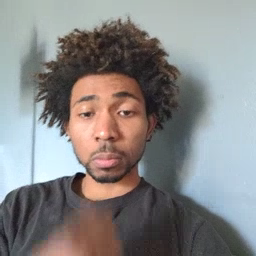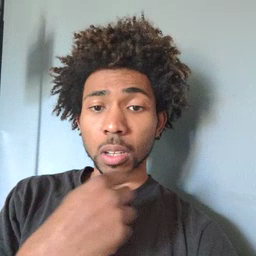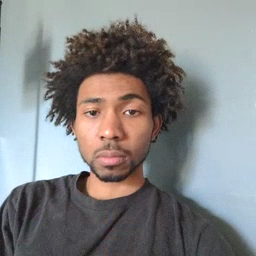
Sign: lips